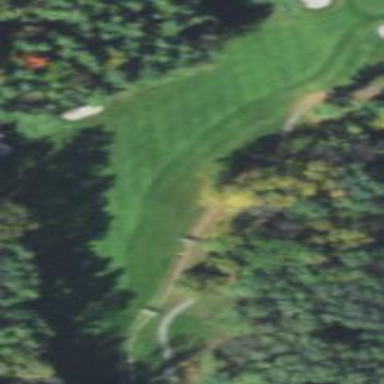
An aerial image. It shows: Grassy area designated as golf fairway.